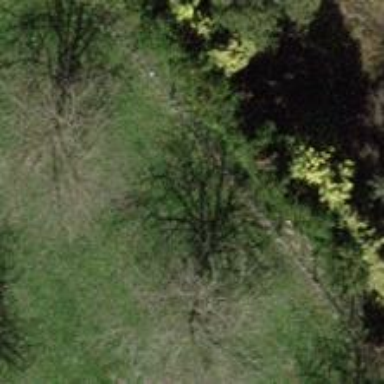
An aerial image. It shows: Row of trees in natural setting.